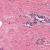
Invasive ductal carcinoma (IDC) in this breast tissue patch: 0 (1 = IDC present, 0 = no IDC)